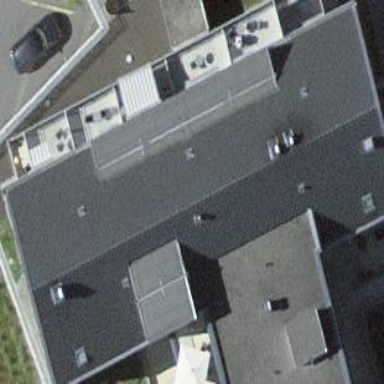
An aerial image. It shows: The building with gabled roof shape consists of apartments.